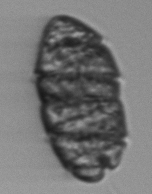
Label: Margalefidinium